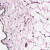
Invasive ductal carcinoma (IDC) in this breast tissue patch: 0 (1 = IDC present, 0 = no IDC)